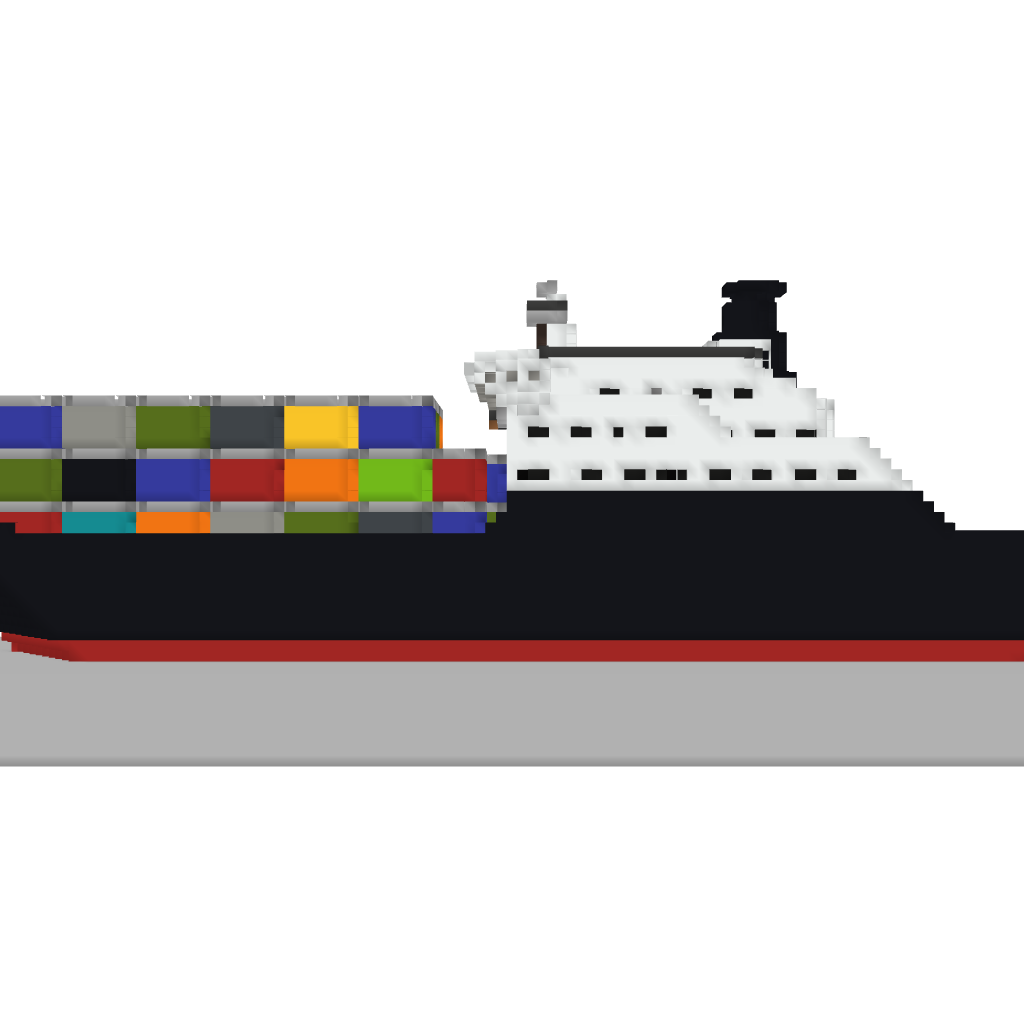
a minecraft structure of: Large Cargo Ship